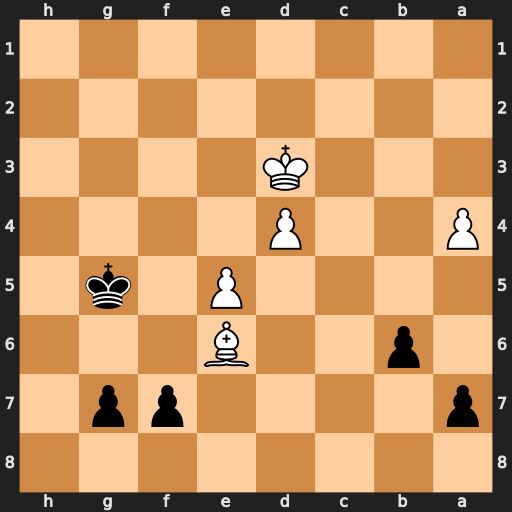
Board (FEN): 8/p4pp1/1p2B3/4P1k1/P2P4/3K4/8/8
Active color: b
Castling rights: -
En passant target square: -
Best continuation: fxe6 d5 exd5 Kd4 Kg6 Kxd5 Kf7 Kd6 Ke8